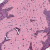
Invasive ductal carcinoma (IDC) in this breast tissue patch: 0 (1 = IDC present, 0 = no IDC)